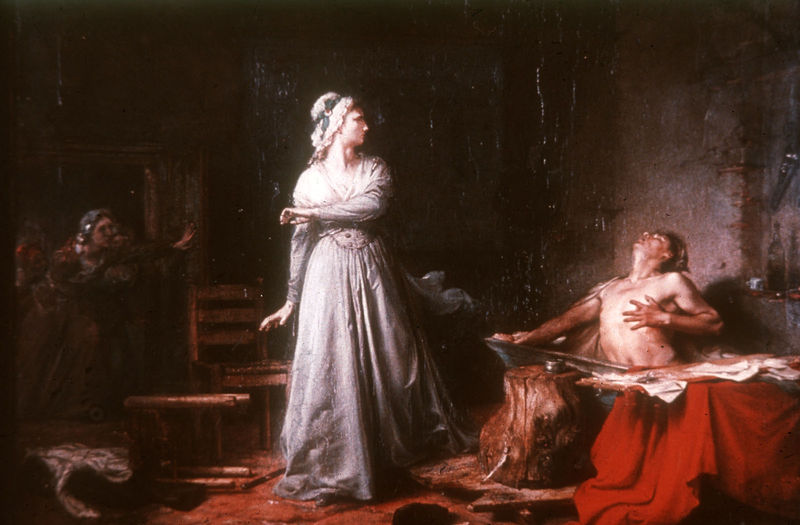
Titel: Der Tod des Marat
Künstler: Santiago Rebull
Schlagwörter: dunkel, gemälde, hand, mann, nackt, schatten, frauen, braun, fenster, frau, holz, hut, kleid, licht, raum, stuhl, tür, weiss, zimmer, ölbild, rot, tuch, haube, mütze, arm, arme, mord, tod, tot, möbel, interieur, kopfbedeckung, liebe, hocker, beobachter, stube, oberkörper, bad, erschrecken, badewanne, wanne, zuber, sterben, herz, rotes tuch, block, marat, mörderin, baumstumpf, abwehr, aufbäumen, weißes kleid, seneca, zurückweichen, schock, 18. jahrhundert, hand auf herz, charlotte corday, polichrom, infarkt